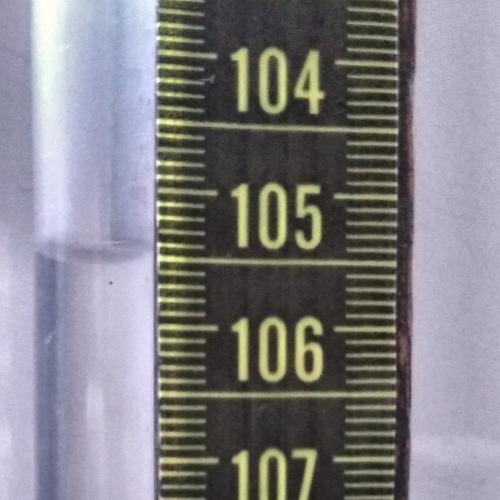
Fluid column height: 105.5 cm